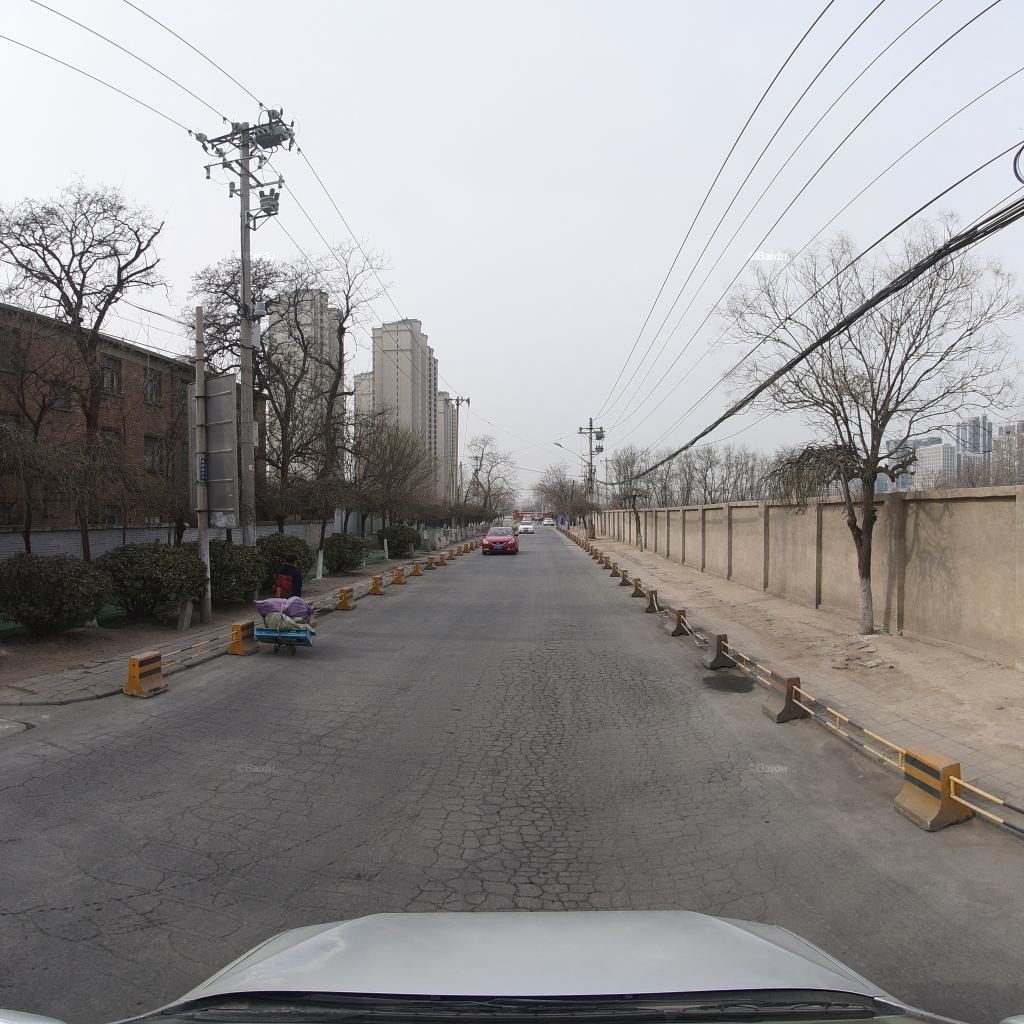
Region: Fengtai
Road damage annotations: alligator crack